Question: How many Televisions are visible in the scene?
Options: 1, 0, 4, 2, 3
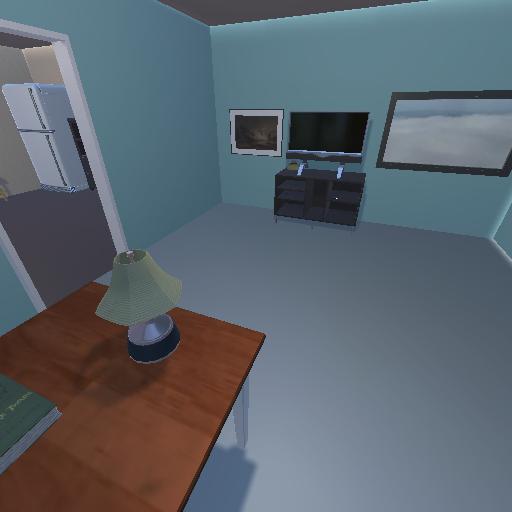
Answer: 1